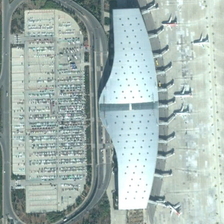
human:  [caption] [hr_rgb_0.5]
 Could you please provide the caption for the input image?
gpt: several planes are parked in an airport with a large parking lot .

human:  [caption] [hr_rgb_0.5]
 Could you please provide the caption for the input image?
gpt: several planes are parked in an airport with a large parking lot .

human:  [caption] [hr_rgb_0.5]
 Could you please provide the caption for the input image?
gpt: several planes are parked in an airport with a large parking lot .

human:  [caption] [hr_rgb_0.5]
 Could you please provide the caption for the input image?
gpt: several planes are parked in an airport with a large parking lot .

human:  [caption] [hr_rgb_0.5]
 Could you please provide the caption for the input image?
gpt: several planes are parked in an airport with a large parking lot .